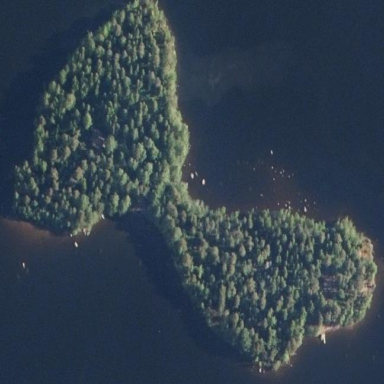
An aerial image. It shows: Island covered with woodland.